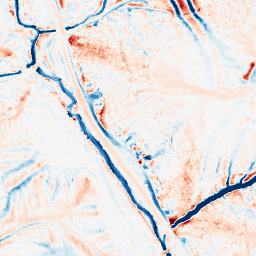
Category: edge_preserving
Decomposition family: median
Decomposition parameters: size: 15
Upsampling method: bicubic_16x
Upsampling parameters: scale: 16
Upsampling scale: 16